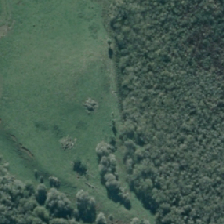
Land cover: deciduous_hardwood